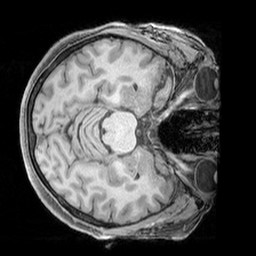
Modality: T1w
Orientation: axial
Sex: female
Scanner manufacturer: siemens
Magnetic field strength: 3 T
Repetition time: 2.3 s
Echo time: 0.00226 s